Field crop: maize
Growth stage: 1
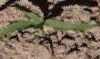
Species: maize